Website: bh-photo
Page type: stored-credit-cards
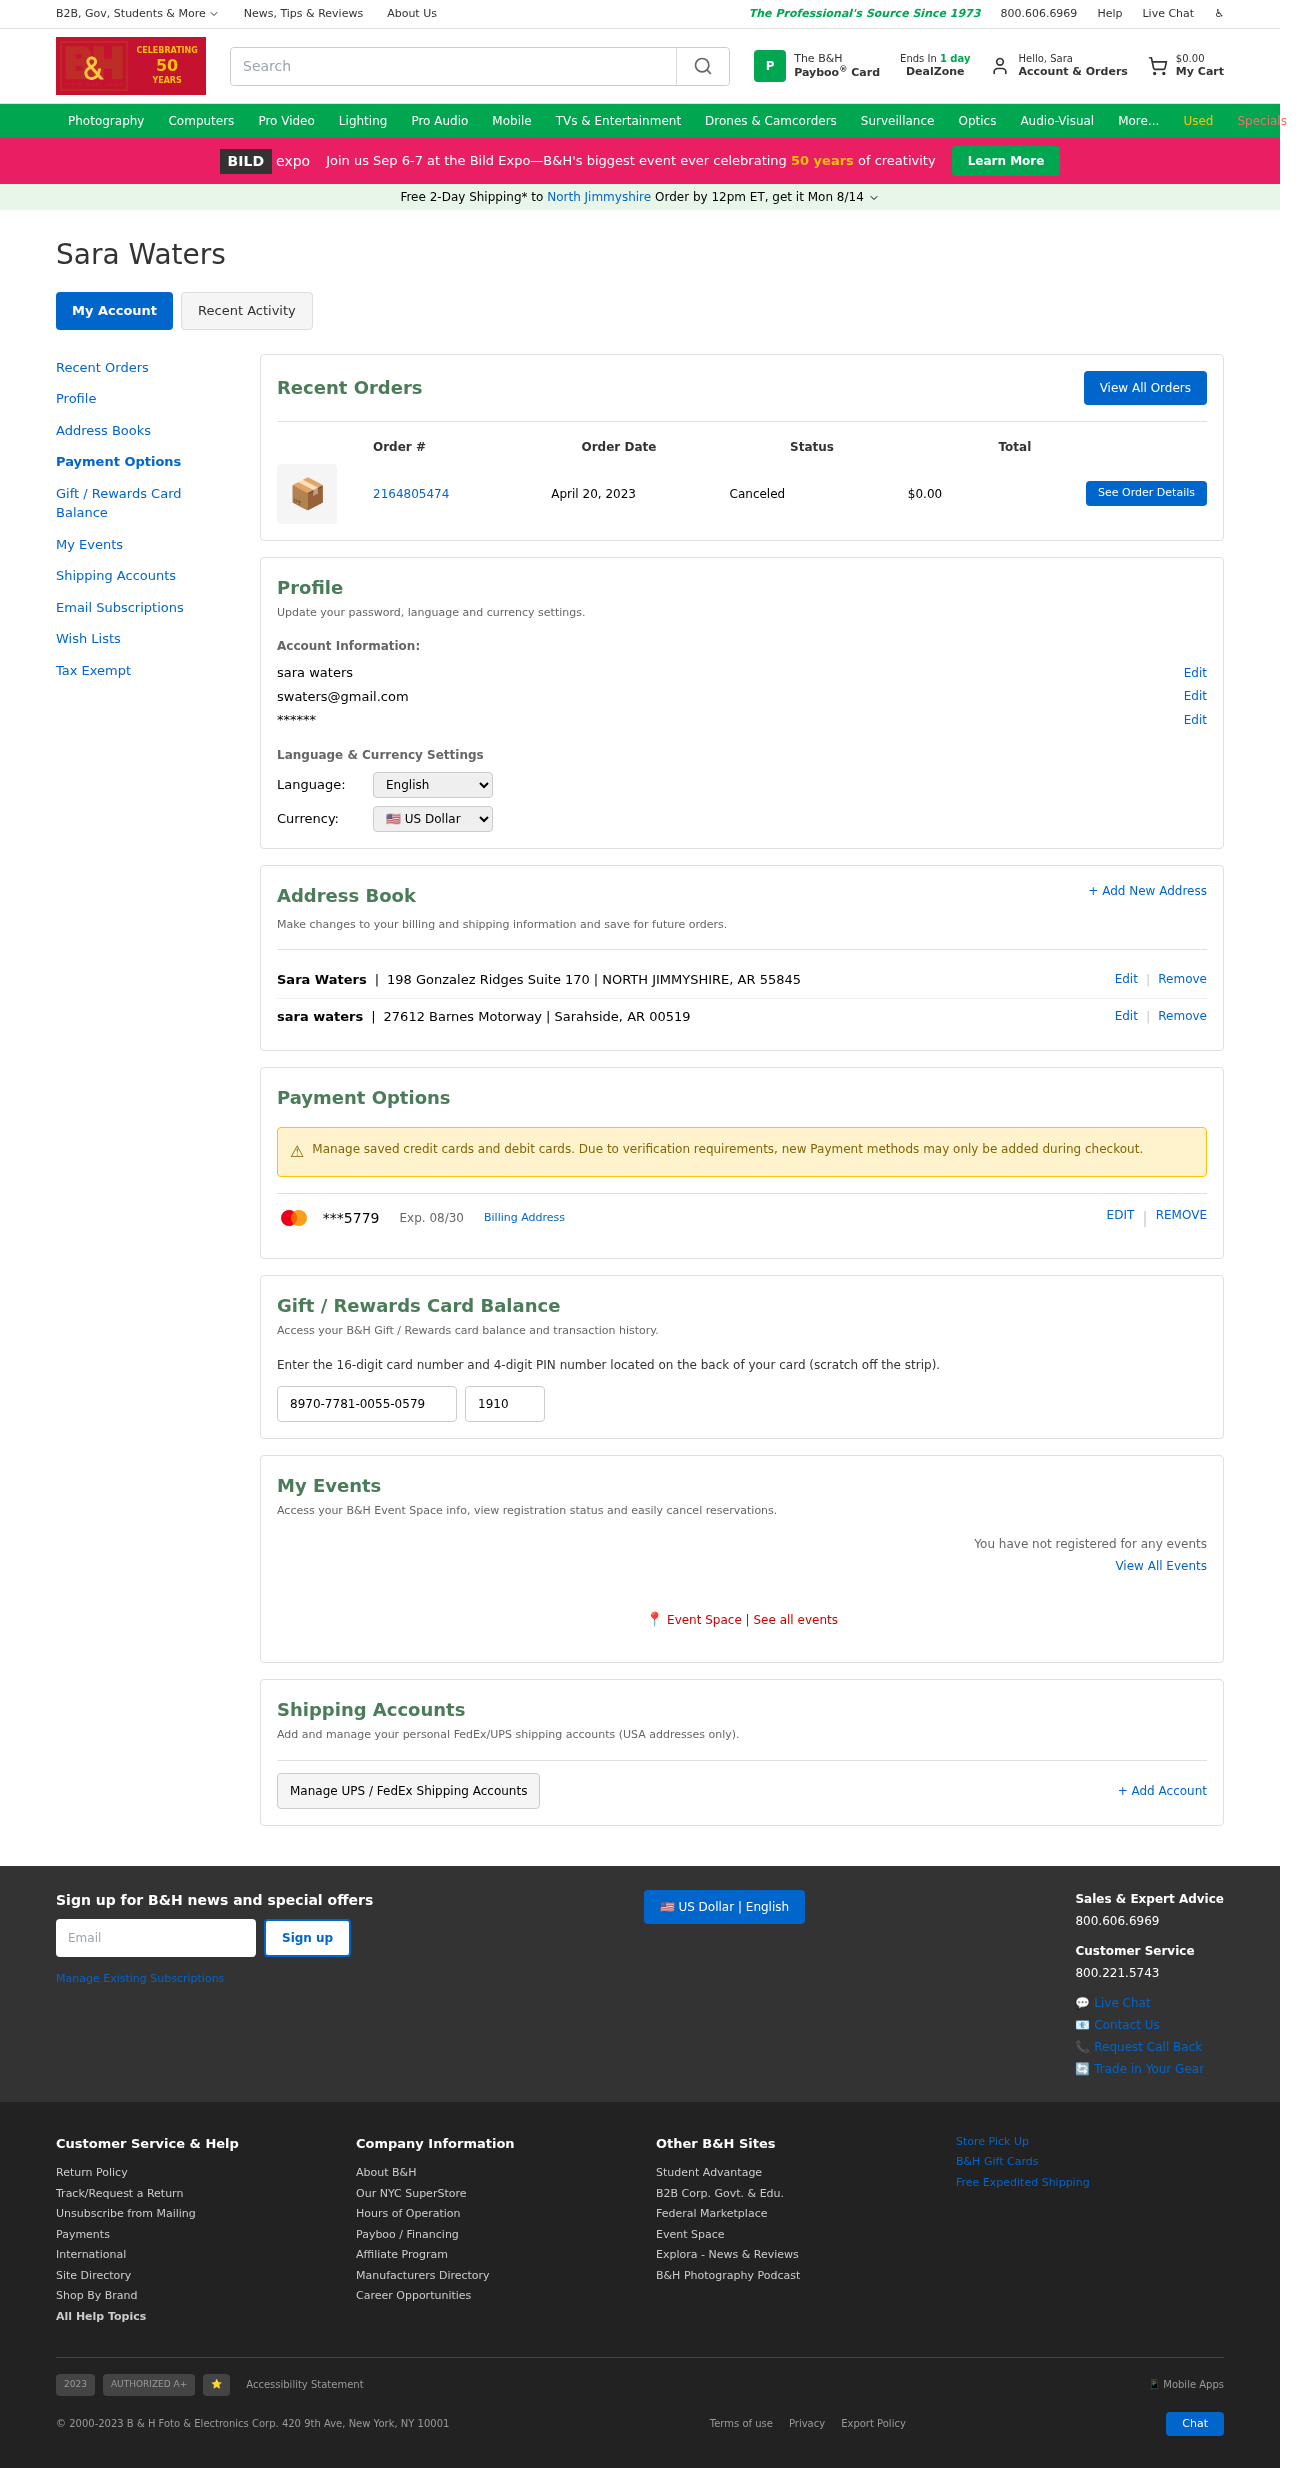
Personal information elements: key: PII_CARD_EXPIRY
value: Exp. 08/30
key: PII_CARD_LAST4
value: ***5779
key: PII_CITY
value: North Jimmyshire
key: PII_EMAIL
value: swaters@gmail.com
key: PII_FIRSTNAME
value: Sara
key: PII_FULLNAME
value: sara waters
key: PII_FULLNAME
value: Sara Waters
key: PII_LOCATION1_CITY_STATE_ZIP
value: Sarahside, AR 00519
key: PII_LOCATION1_STREET
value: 27612 Barnes Motorway
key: PII_STREET
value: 198 Gonzalez Ridges Suite 170
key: PII_CITY_STATE_ZIP
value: NORTH JIMMYSHIRE, AR 55845
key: PII_GIFT_CODE
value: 8970-7781-0055-0579
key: PII_GIFT_PIN
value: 1910
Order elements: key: ORDER_SUBTOTAL
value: $0.00
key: ORDER_ID
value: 2164805474
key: ORDER_DATE
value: April 20, 2023
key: ORDER_TOTAL
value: $0.00
Search elements: key: HEADER_SEARCH
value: Search